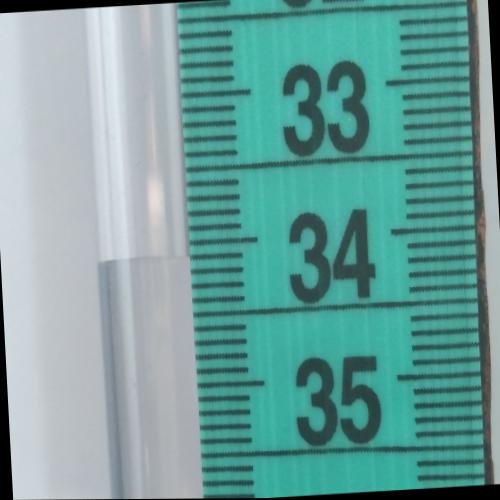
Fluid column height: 34.1 cm